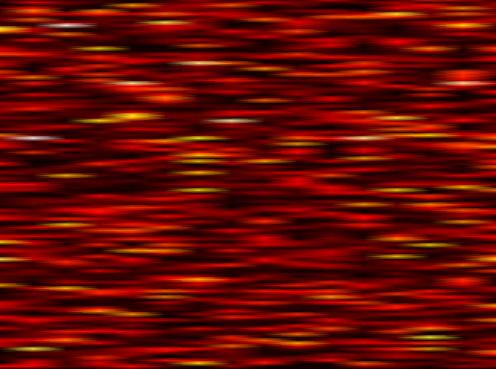
Label: FOFDM